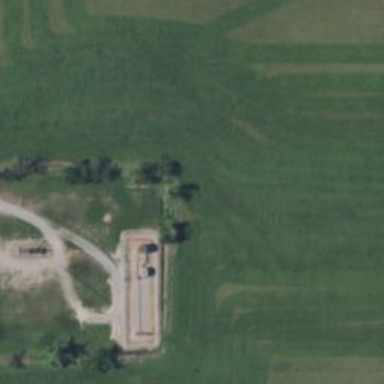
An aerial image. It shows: Storage tank that is man-made.